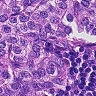
Metastatic tissue present: yes